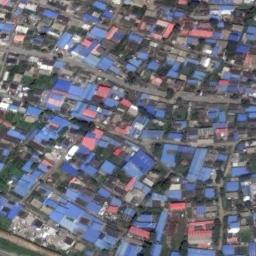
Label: industrial_area